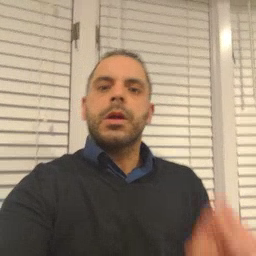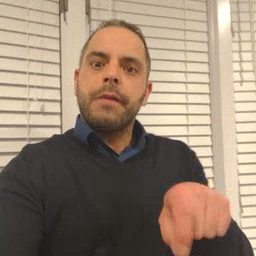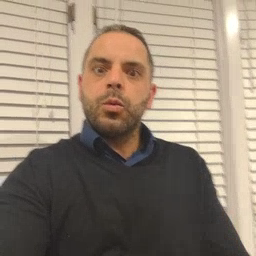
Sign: haveto